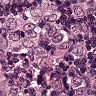
Metastatic tissue present: yes